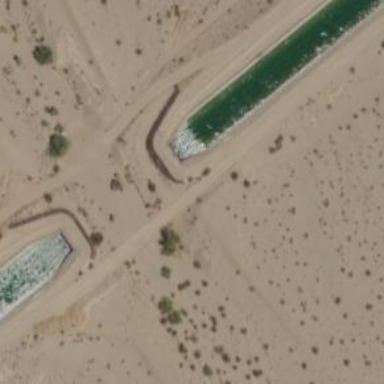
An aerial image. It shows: Water canal.